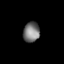
Tissue: lung
Cell type: Endothelial cells
Senescence score: 0.6361
Nuclear area (px): 321
Mean DAPI intensity: 119.449